Field crop: maize
Growth stage: 2
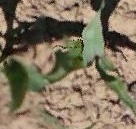
Species: maize